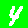
Digit: 4